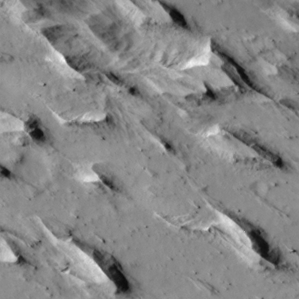
Label: non_frost